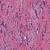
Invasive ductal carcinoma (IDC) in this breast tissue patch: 0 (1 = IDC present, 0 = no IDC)